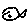
Label: fish